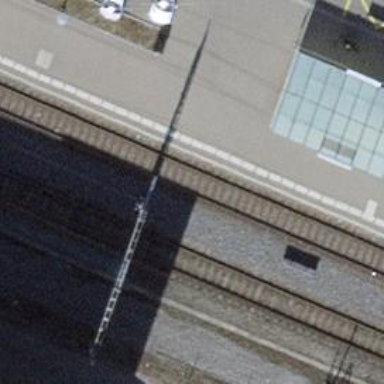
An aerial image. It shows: Stop position for public transport at railway stop.